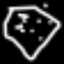
Label: diamond